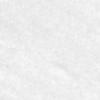
Label: no_change